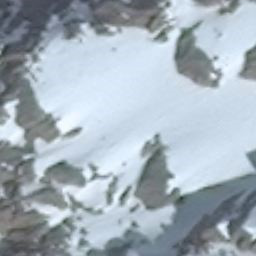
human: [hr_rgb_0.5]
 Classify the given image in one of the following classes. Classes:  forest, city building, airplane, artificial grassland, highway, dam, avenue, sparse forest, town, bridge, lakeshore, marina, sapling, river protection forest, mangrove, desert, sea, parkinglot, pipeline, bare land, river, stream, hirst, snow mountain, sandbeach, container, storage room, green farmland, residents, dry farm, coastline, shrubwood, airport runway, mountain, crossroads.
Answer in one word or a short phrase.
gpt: snow mountain